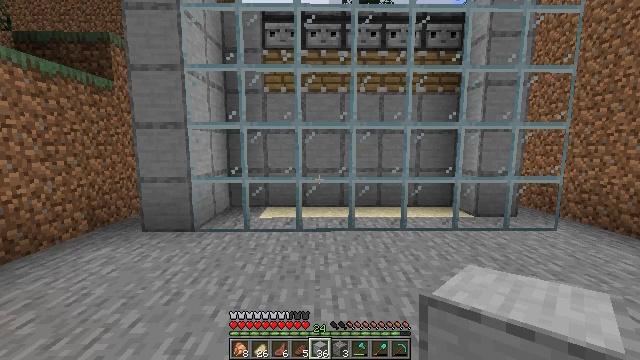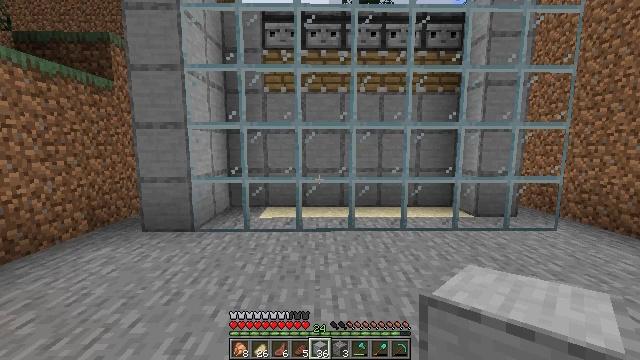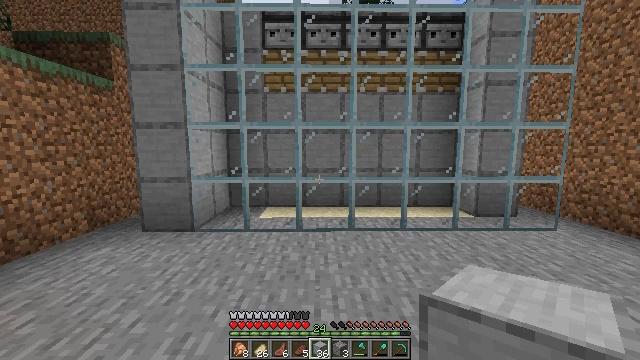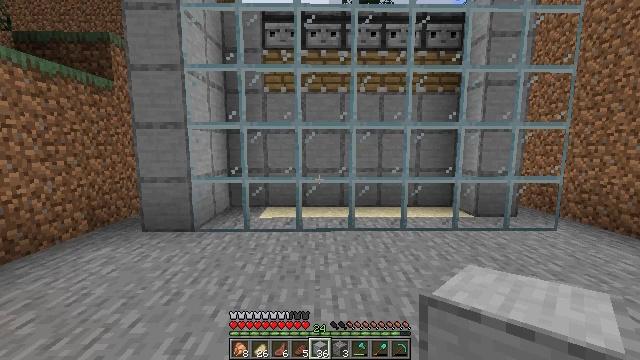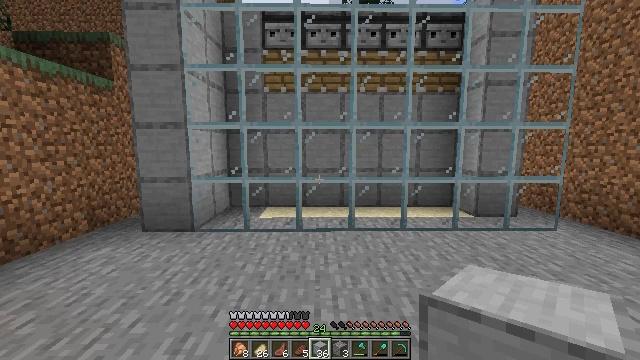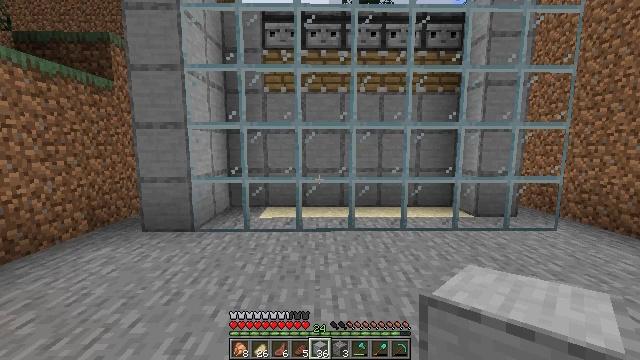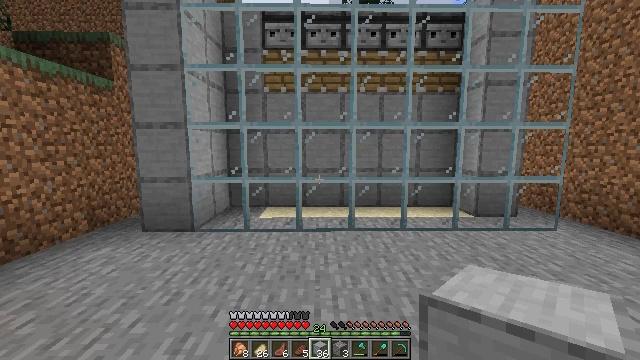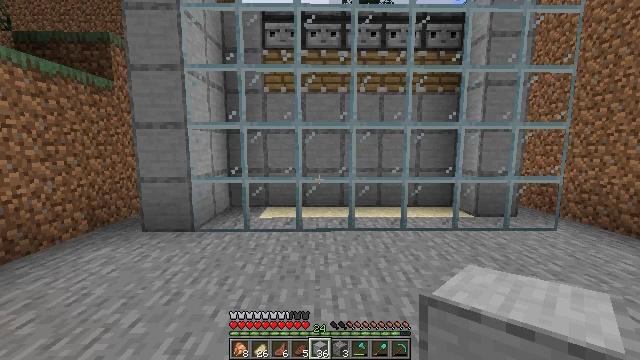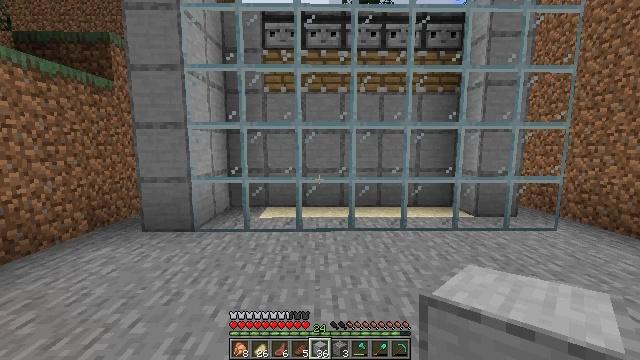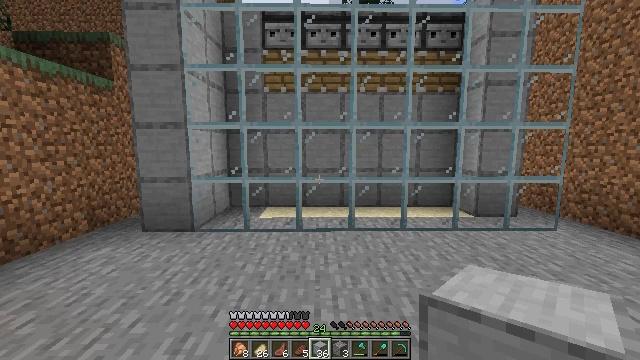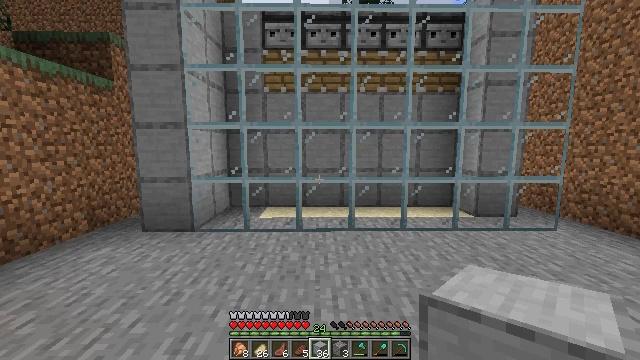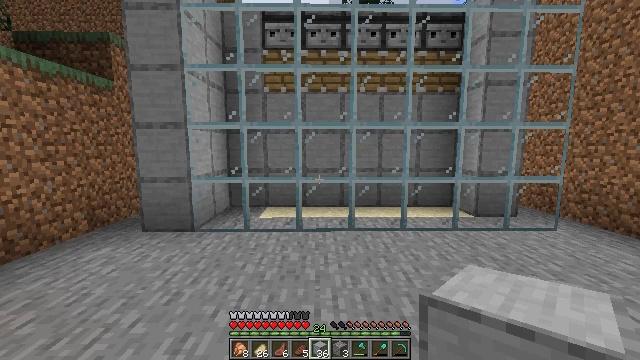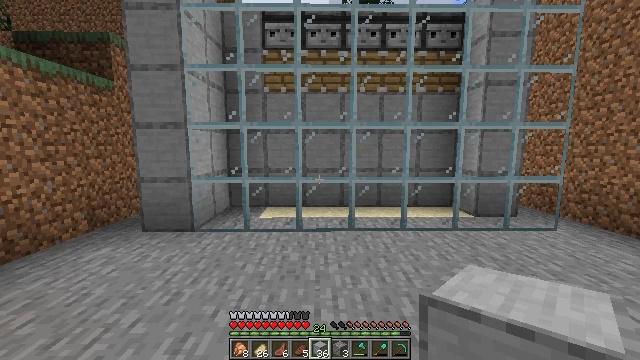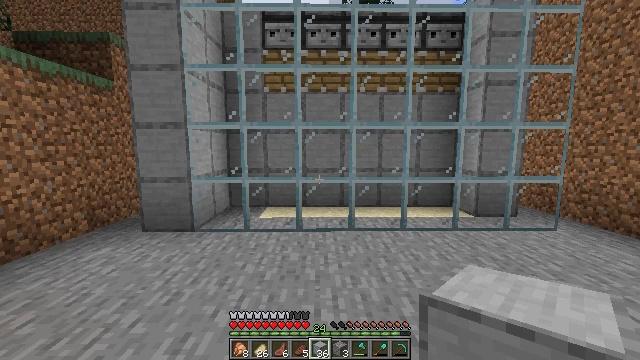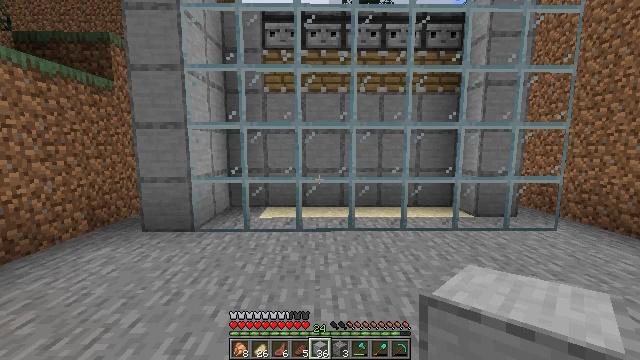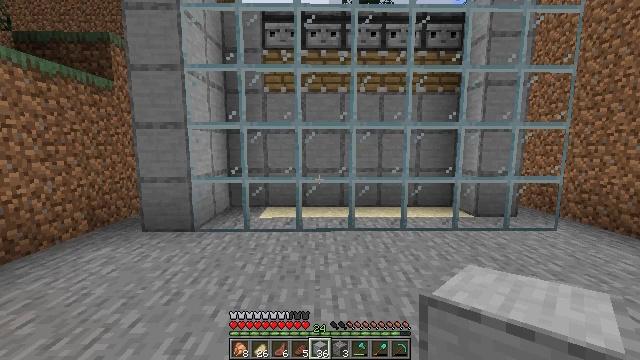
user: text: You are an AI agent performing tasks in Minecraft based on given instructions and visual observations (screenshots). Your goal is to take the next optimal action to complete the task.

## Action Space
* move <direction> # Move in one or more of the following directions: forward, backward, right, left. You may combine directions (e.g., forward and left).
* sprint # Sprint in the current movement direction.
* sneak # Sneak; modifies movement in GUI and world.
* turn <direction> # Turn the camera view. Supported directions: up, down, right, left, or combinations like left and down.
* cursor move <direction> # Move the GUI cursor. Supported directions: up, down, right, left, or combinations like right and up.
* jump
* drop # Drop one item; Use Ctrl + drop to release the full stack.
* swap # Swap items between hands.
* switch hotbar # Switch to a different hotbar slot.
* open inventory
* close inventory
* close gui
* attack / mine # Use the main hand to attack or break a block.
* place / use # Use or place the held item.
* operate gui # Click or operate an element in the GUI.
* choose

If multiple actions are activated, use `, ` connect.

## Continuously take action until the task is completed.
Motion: motion action
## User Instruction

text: Get smooth stone for building.
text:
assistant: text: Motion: no_op
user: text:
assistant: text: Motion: no_op
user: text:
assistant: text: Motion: no_op
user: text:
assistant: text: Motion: no_op
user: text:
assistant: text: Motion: no_op
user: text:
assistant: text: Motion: no_op
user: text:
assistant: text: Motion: no_op
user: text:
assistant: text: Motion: no_op
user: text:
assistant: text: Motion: no_op
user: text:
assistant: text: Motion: no_op
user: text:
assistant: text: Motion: no_op
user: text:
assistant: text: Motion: no_op
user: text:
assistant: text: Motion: no_op
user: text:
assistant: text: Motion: no_op
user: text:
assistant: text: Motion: no_op
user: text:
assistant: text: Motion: no_op
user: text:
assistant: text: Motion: no_op
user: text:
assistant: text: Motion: no_op
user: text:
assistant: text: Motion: no_op
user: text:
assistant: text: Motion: no_op
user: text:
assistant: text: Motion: no_op
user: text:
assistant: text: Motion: no_op
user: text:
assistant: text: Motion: no_op
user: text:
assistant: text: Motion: no_op
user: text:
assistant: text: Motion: no_op
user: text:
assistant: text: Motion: no_op
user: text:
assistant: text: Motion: no_op
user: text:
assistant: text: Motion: no_op
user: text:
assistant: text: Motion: no_op
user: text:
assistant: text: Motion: no_op